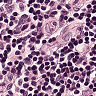
Metastatic tissue present: no